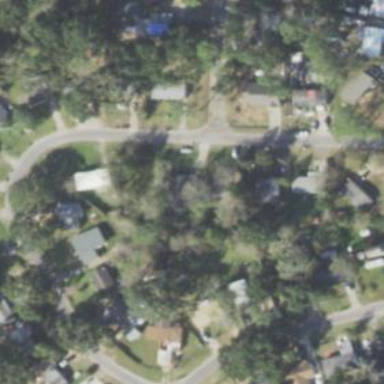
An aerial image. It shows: This residential area consists of single-family homes.